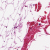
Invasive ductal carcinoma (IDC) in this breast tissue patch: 0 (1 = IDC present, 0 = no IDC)